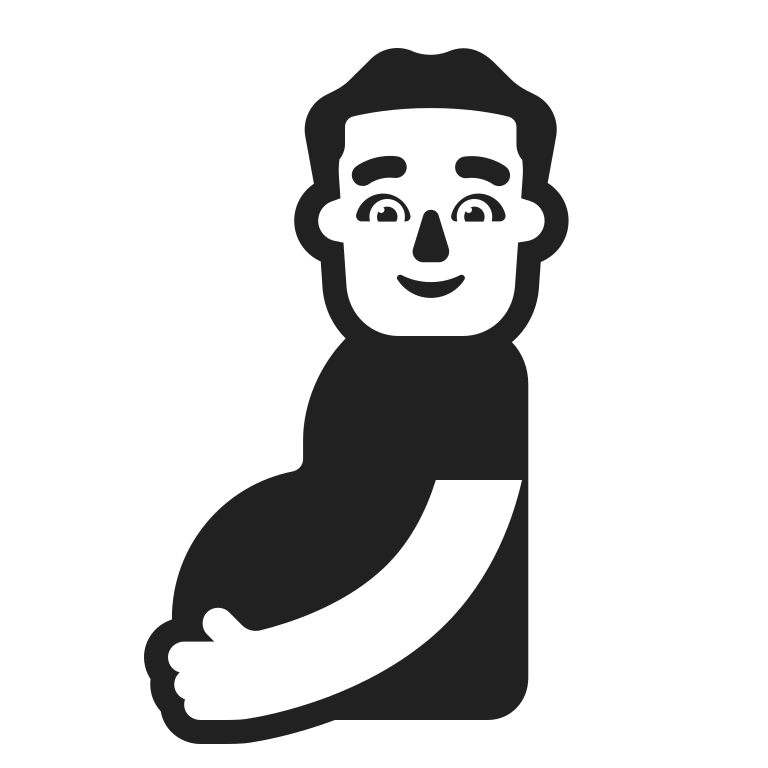
pregnant man high contrast default